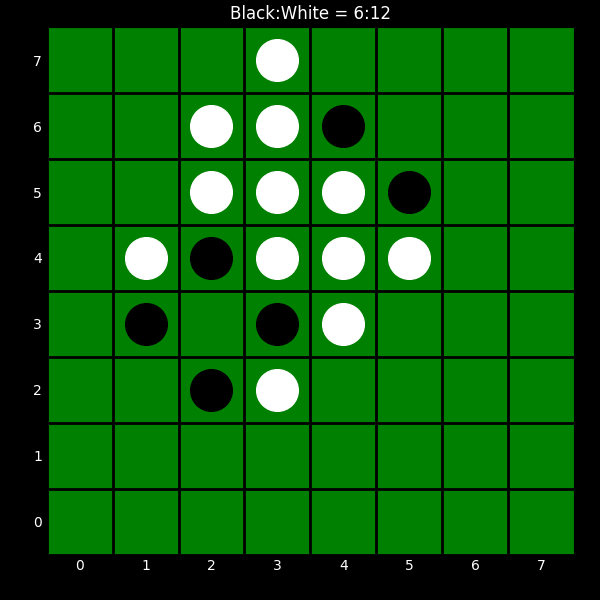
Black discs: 6
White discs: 12